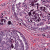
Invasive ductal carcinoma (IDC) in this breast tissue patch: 0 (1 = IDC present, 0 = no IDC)